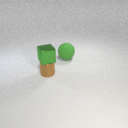
large green rubber sphere to the right of small brown metal cylinder